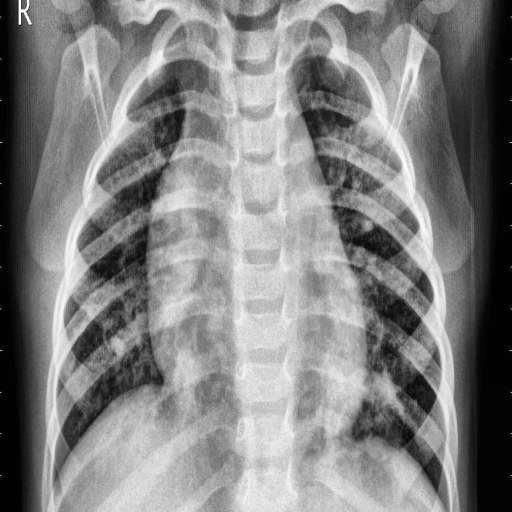
Finding: PNEUMONIA